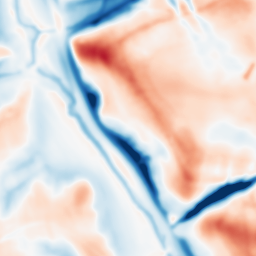
Category: multiscale
Decomposition family: dog_multiscale
Decomposition parameters: sigma_ratio: 1.4
n_scales: 6
base_sigma: 2
Upsampling method: bicubic
Upsampling parameters: scale: 4
Upsampling scale: 4